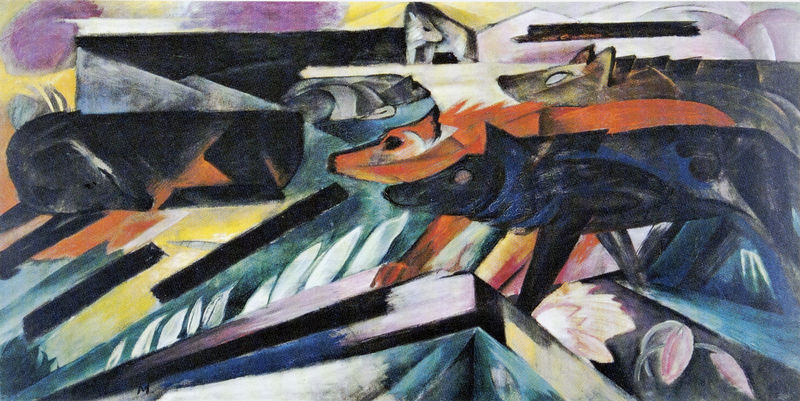
Titel: Die Wölfe (Balkankrieg)
Künstler: Franz Marc
Standort: Buffalo (New York)
Institution: Albright-Knox Art Gallery
Schlagwörter: blau, gemälde, schlaf, weiß, wolf, wolken, gelb, grün, impressionismus, kubismus, landschaft, bewegung, blume, blumen, braun, bunt, grau, köpfe, orange, schwarz, türkis, hund, hunde, rot, tier, tiere, expressionismus, malerei, augen, federn, natur, stehend, blatt, pflanze, ohren, rosa, wald, pferd, fell, ruhen, moderne, rudel, abstrakt, berge, farben, gebirge, modern, farbe, lila, violett, ölgemälde, krieg, streifen, balken, liegend, flucht, schwarze, münchen, expressionistisch, linie, traum, schraffuren, gefahr, dynamik, lauf, stilisiert, ecken, flecken, geometrisch, zacken, fuchs, kristall, expressiv, meute, kanten, blauer reiter, kuben, rotfuchs, kandinsky, künstlervereinigung, wassily, winkel, geometrische formen, fauvismus, franz marc, marc, scharf, blaue reiter, der blaue reiter, schnauzen, füchse, kristallin, expressionismu, jadg, sprünge, wölfe, blum, flcuht, 20. jahrhundert, blauer reitter, wälfe